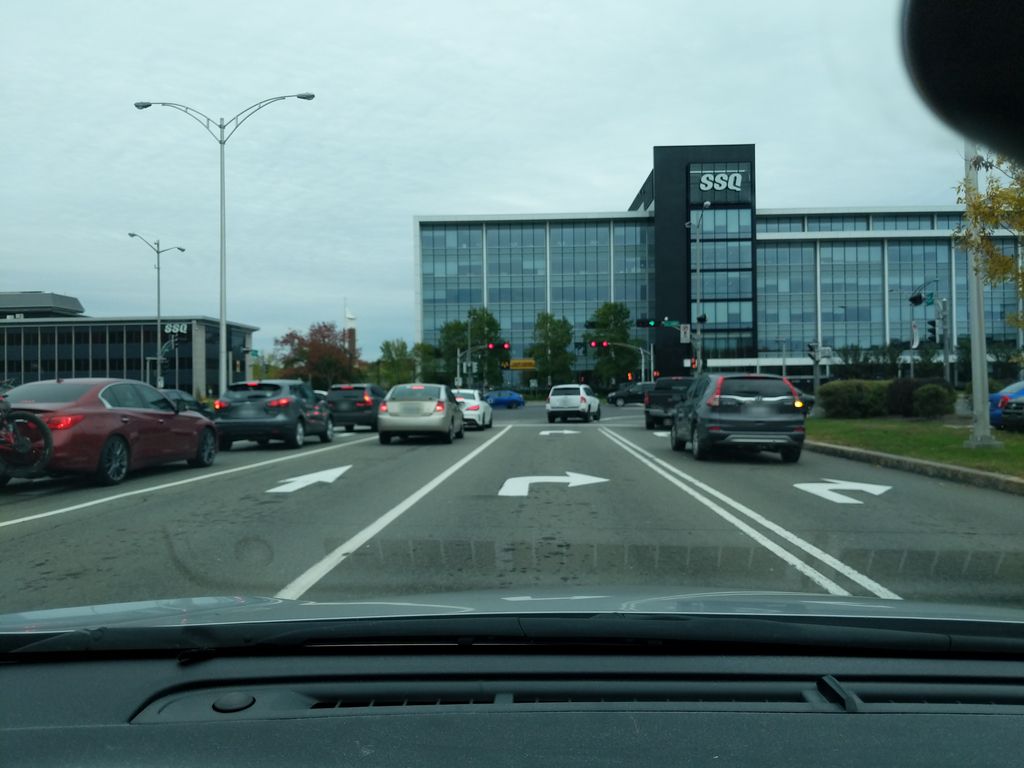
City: quebec_city